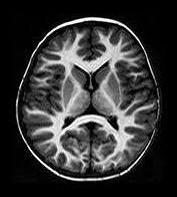
Label: notumor